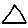
Label: triangle